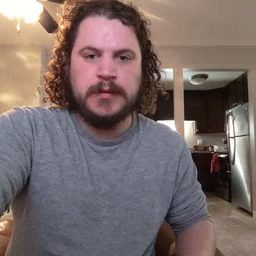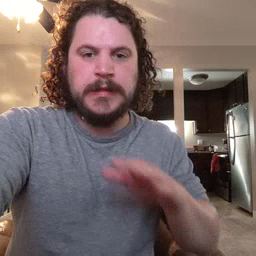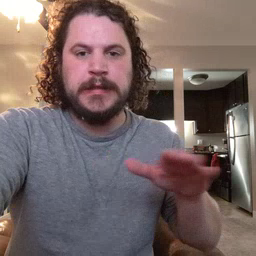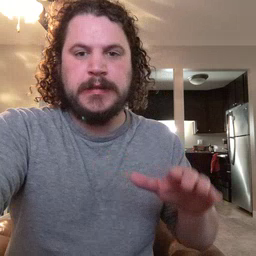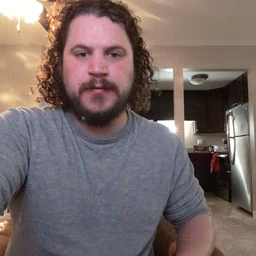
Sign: clean